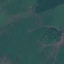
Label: Pasture